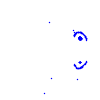
Particle: kaon